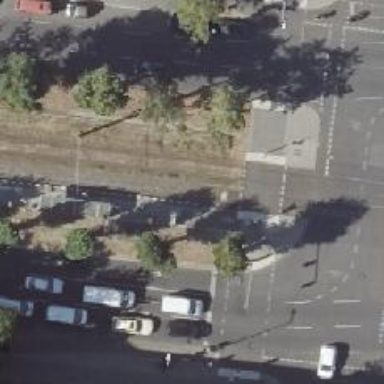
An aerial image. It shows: Tram stop.